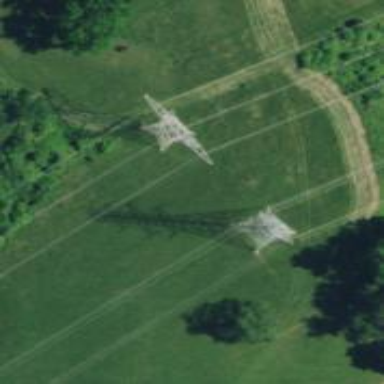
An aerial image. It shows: Power tower.